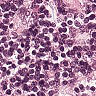
Metastatic tissue present: no